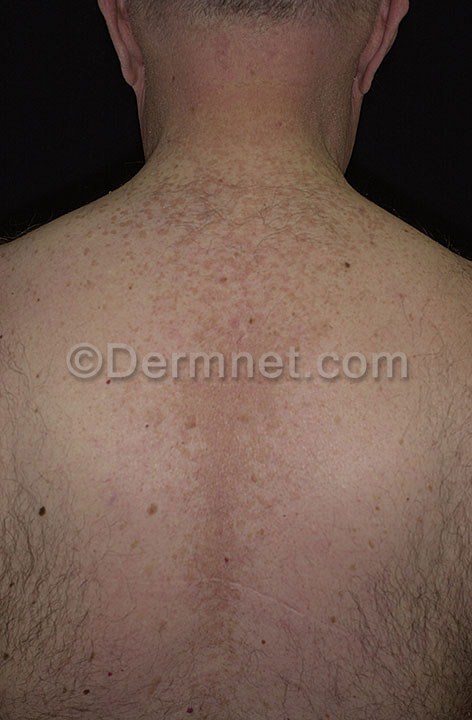
Disease: Tinea Ringworm Candidiasis and other Fungal Infections